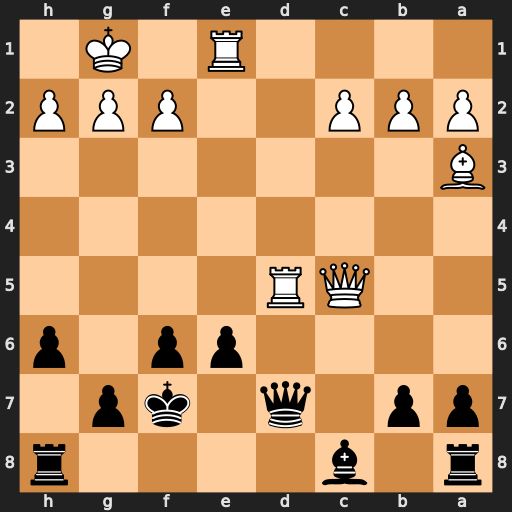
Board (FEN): r1b4r/pp1q1kp1/4pp1p/2QR4/8/B7/PPP2PPP/4R1K1
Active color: b
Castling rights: -
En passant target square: -
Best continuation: Qxd5 Qxd5 exd5